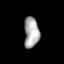
Tissue: prostate
Cell type: T cells
Senescence score: 0.2863
Nuclear area (px): 455
Mean DAPI intensity: 168.549